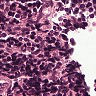
Metastatic tissue present: no